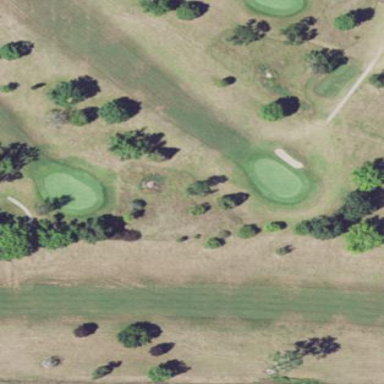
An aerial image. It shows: Golf fairway in the image.